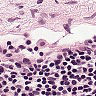
Metastatic tissue present: no